Interaction volume radius: 5 \u00c5
Interaction volume height: 10 \u00c5
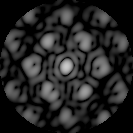
Disorder parameter: 0.3045